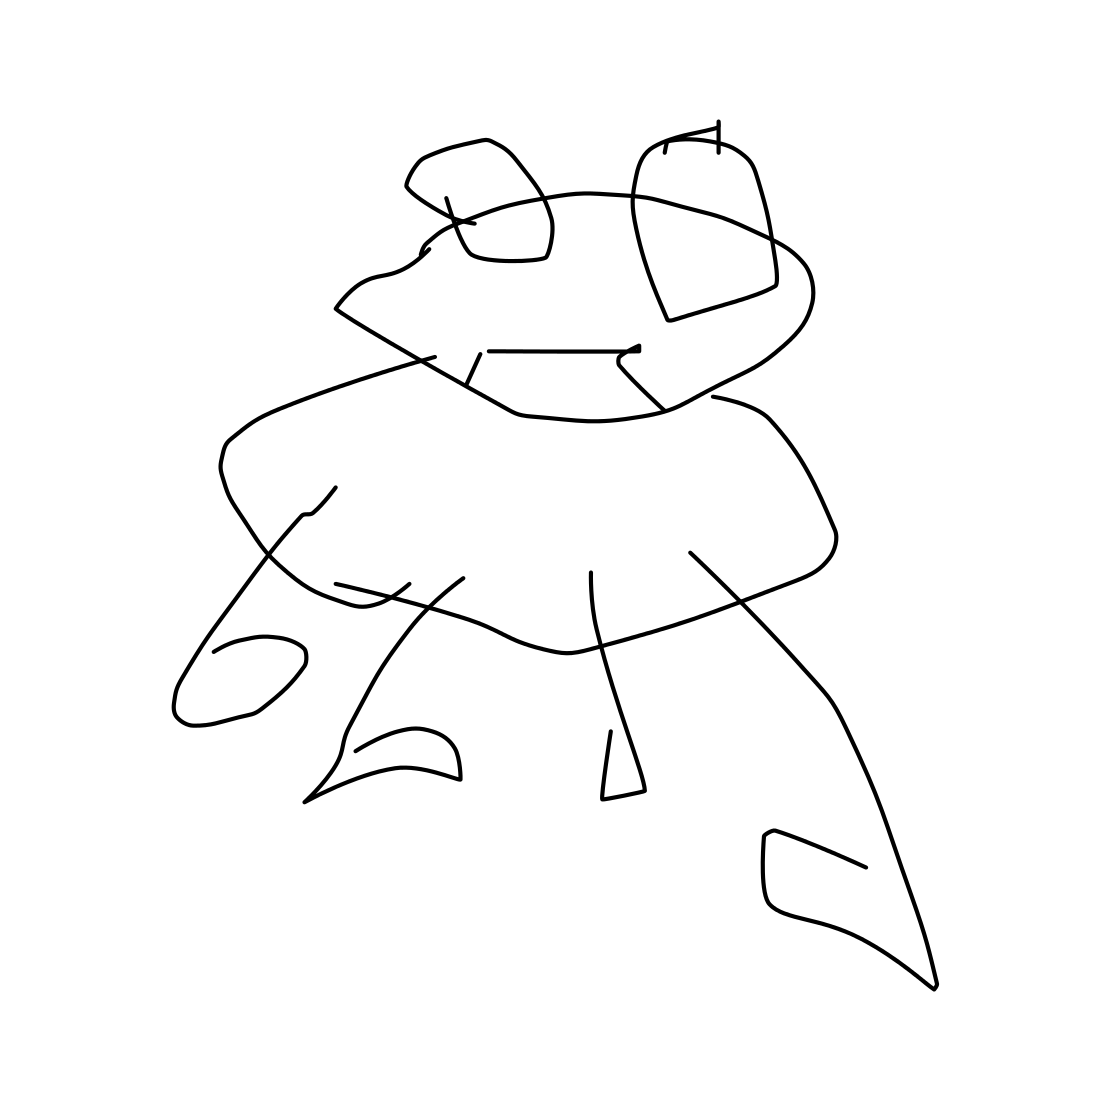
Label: frog